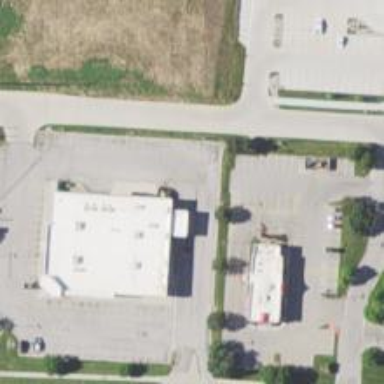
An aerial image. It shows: Pharmacy providing healthcare services.